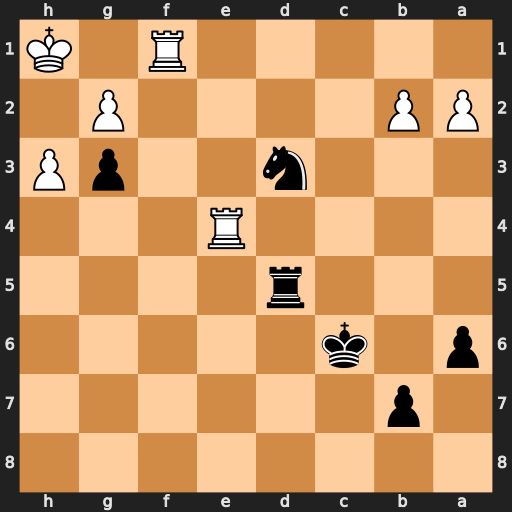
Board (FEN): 8/1p6/p1k5/3r4/4R3/3n2pP/PP4P1/5R1K
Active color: b
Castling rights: -
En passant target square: -
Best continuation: Nf2+ Kg1 Nxe4